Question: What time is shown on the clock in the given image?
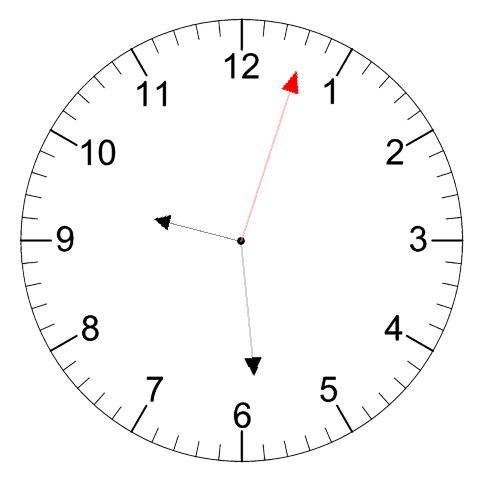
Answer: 09:29:03